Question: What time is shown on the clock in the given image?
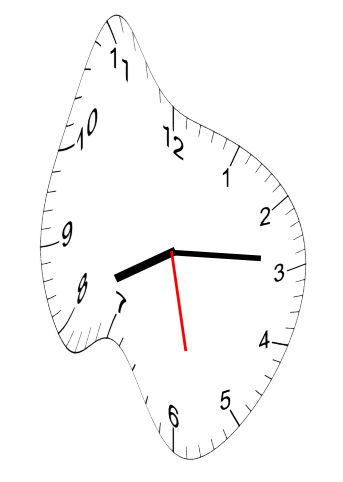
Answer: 08:14:28